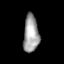
Tissue: lung
Cell type: Epithelial cells
Senescence score: 0.5907
Nuclear area (px): 551
Mean DAPI intensity: 163.445